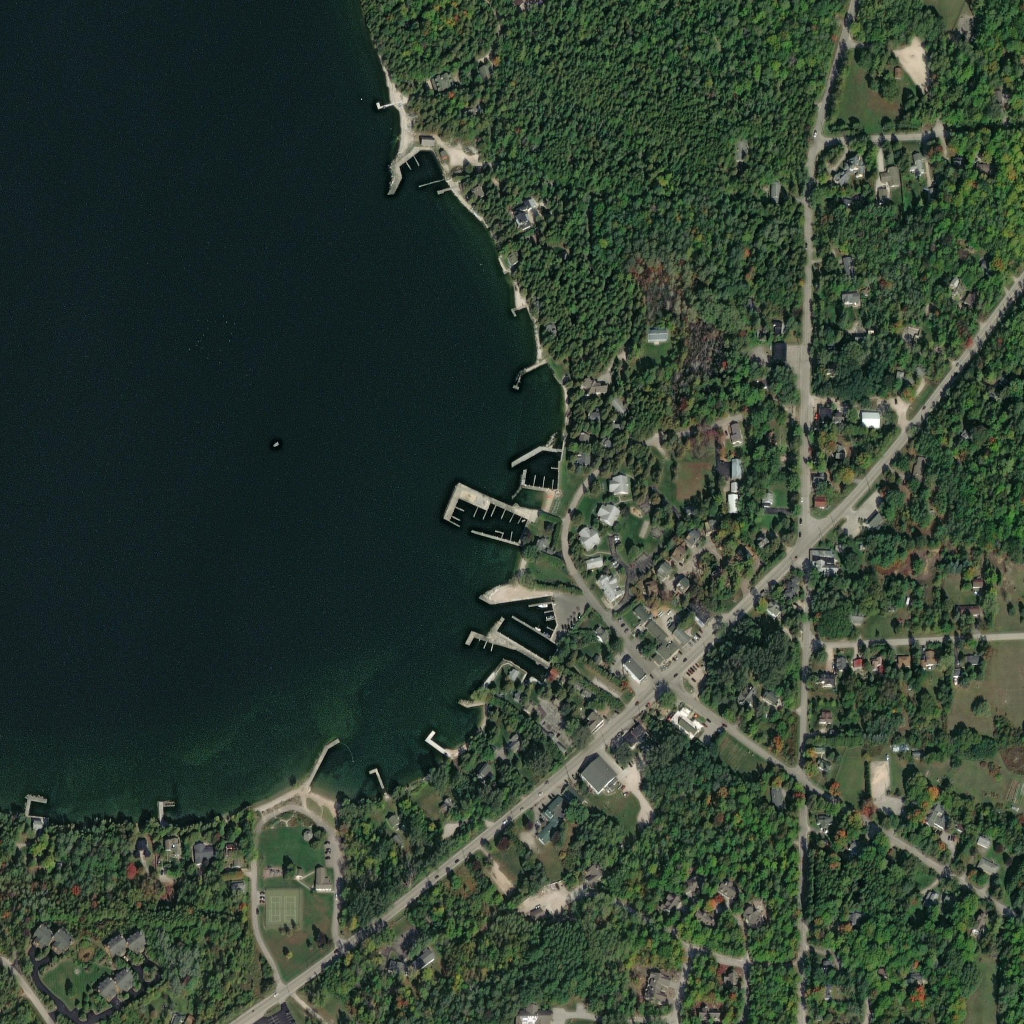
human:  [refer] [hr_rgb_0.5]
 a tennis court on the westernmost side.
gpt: <box>[[25, 86, 29, 90, 0]]</box>